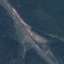
Label: Highway